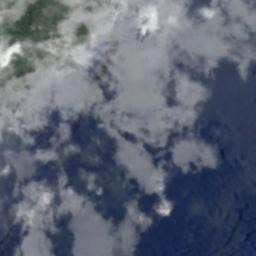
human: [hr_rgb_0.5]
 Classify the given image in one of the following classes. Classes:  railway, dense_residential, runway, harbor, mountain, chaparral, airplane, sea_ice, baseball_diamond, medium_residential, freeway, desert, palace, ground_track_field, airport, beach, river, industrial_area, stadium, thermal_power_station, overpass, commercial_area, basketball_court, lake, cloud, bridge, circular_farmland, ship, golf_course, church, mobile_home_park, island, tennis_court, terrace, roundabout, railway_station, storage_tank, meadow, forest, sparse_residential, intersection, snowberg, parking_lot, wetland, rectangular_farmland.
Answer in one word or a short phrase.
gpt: cloud